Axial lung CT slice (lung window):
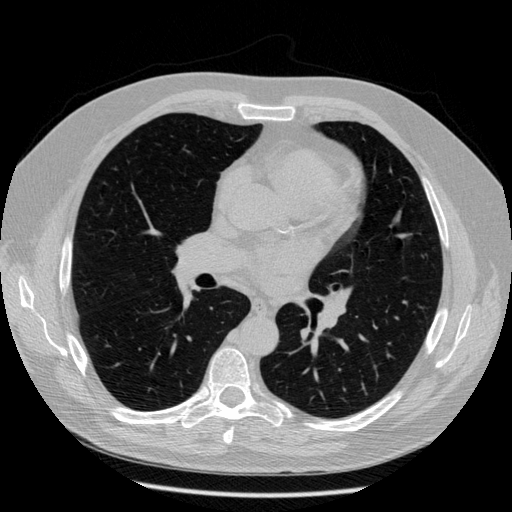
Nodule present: no